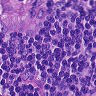
Metastatic tissue present: yes